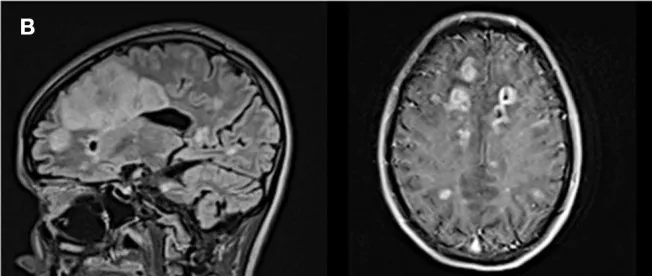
MR-imaging during disease course. Sagittal FLAIR- and axial T1 gadolinium sequences. (B) Frontoparietal tumefactive lesions with disseminated Gadolinium-enhancement 6 weeks after discontinuation of fingolimod.
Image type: radiology (mri)